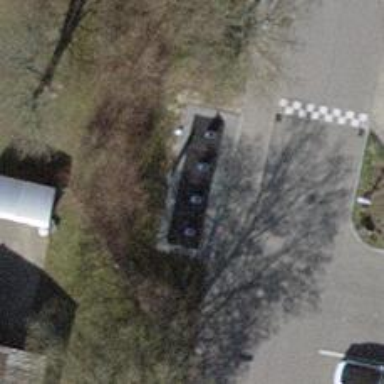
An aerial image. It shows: Recycling container in the area designated for recycling.